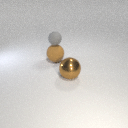
small gray rubber sphere above large brown rubber sphere